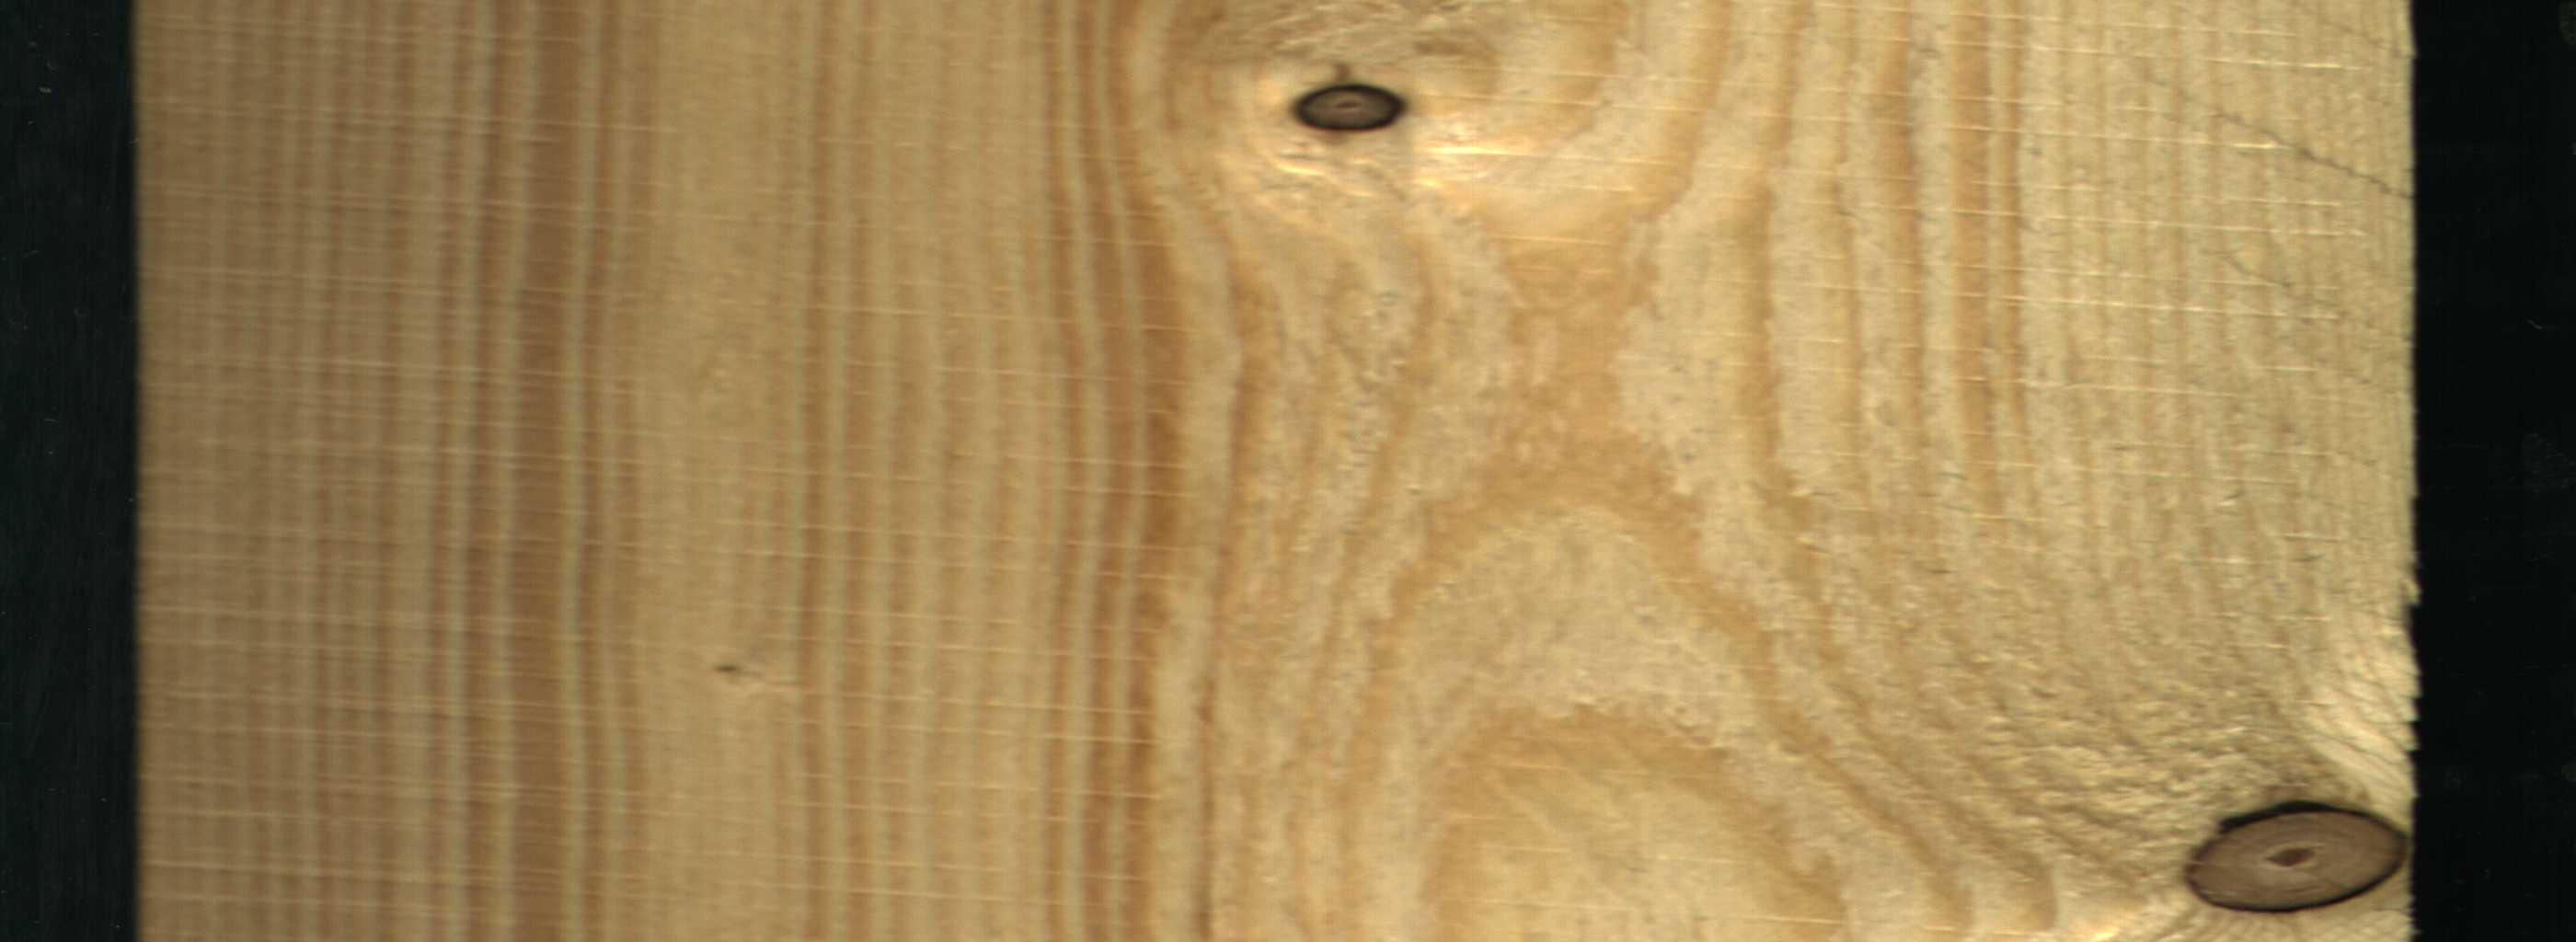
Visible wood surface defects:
Dead_Knot
Dead_Knot